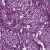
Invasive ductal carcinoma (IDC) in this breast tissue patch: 1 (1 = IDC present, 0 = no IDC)